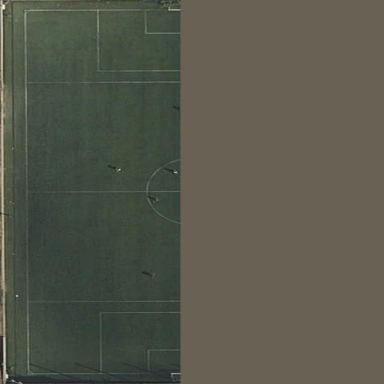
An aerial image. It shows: Soccer pitch for outdoor sports and leisure activities.